Frequency: 50000
Velocity: 0,155
Power: 34
Pulse duration: 0,0000001
Pass count: 1
Magnification: 10
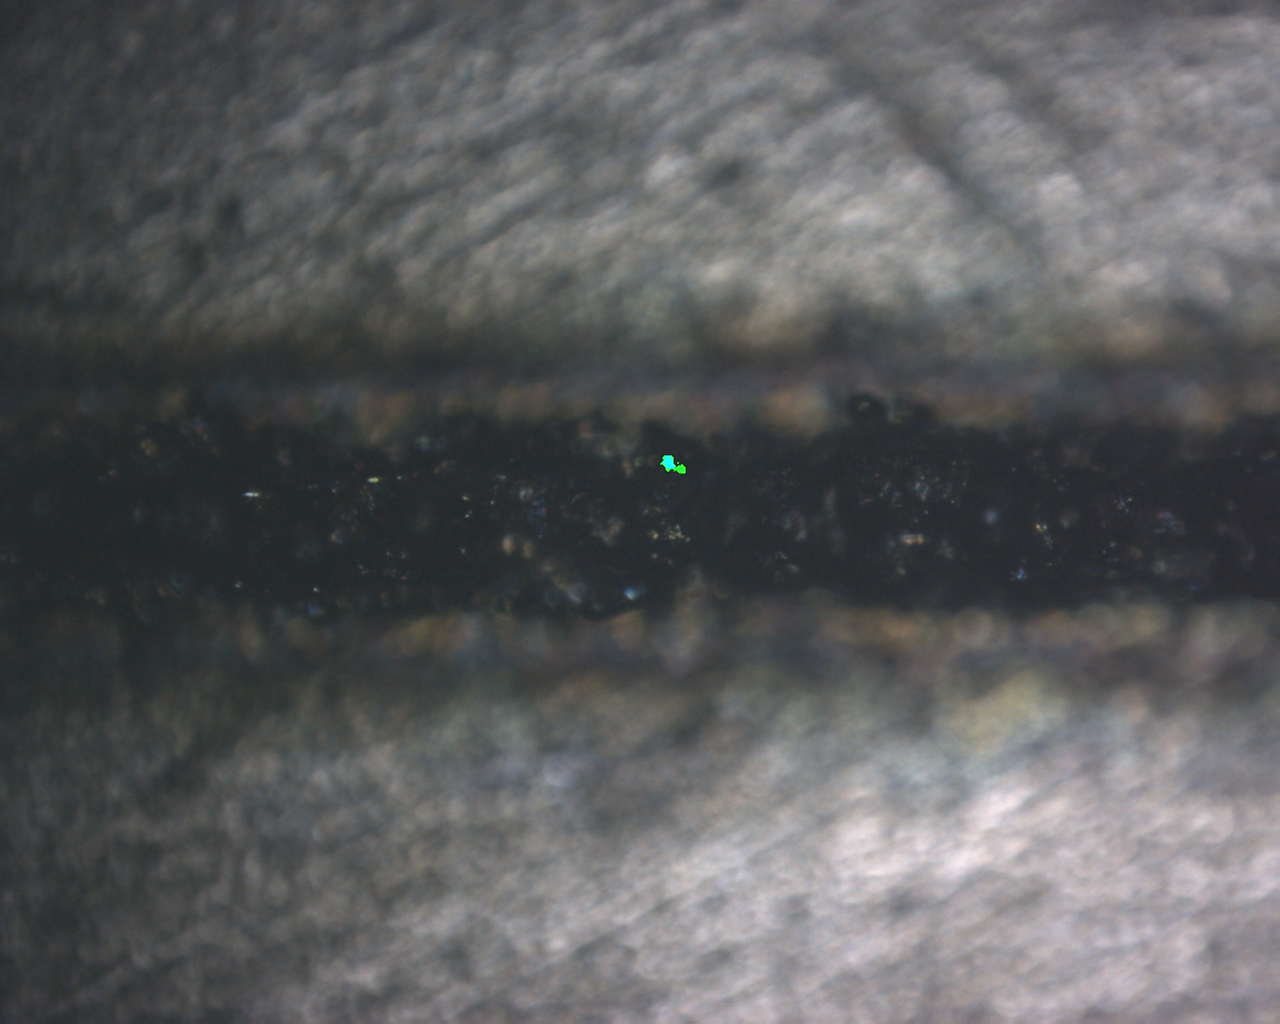
Measured width: 126.076
Other width: 76.333